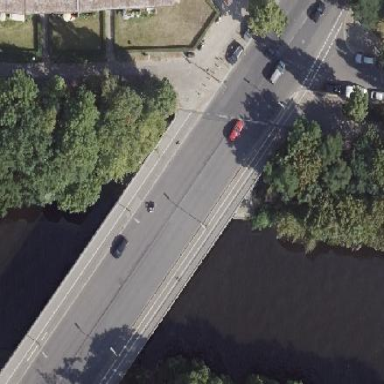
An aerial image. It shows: Footway that is designated as area for pedestrians.